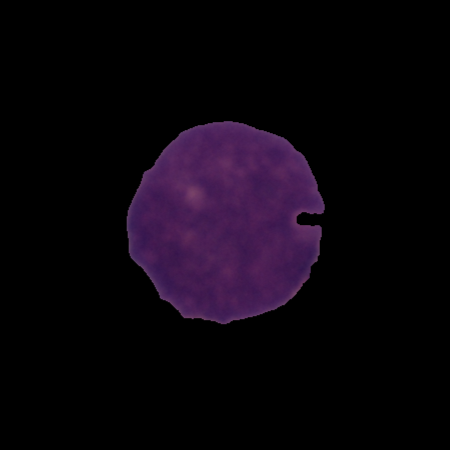
Label: cancer